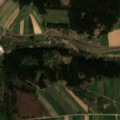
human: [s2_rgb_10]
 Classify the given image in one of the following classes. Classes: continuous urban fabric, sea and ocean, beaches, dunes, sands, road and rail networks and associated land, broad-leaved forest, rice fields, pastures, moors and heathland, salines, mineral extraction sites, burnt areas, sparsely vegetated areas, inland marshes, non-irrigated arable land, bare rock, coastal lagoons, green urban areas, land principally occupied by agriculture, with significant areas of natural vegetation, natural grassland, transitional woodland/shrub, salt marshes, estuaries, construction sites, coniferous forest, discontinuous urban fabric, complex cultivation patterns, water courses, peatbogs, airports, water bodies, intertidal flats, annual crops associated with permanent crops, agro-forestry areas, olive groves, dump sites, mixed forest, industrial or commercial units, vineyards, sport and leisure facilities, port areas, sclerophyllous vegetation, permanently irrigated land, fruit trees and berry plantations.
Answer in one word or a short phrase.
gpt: discontinuous urban fabric, non-irrigated arable land, land principally occupied by agriculture, with significant areas of natural vegetation, coniferous forest, mixed forest